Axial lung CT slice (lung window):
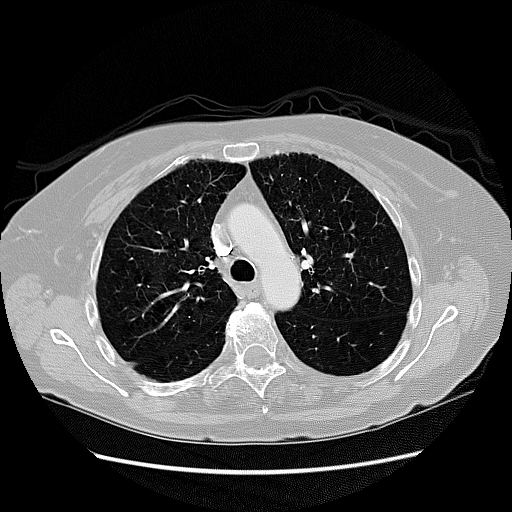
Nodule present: no